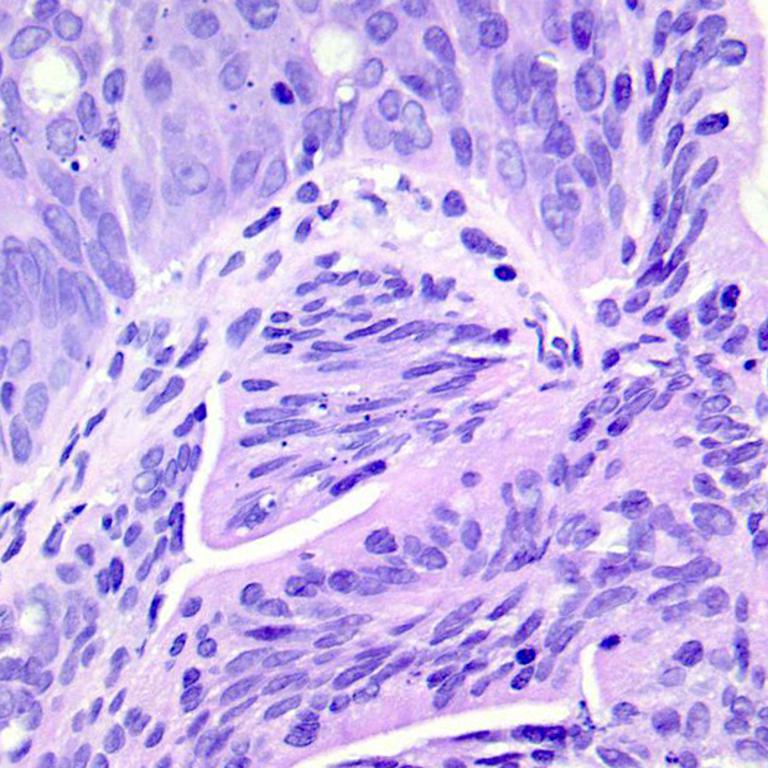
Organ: colon
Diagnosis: adenocarcinomas